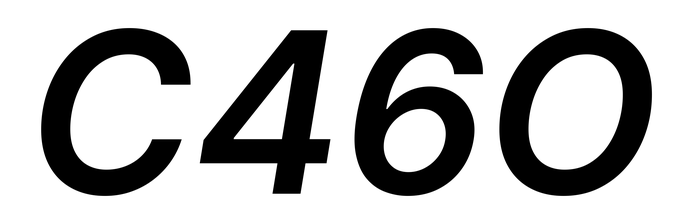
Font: Inter-Italic_SemiBold_Italic